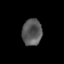
Tissue: skin
Cell type: T cells
Senescence score: 0.2818
Nuclear area (px): 511
Mean DAPI intensity: 88.81